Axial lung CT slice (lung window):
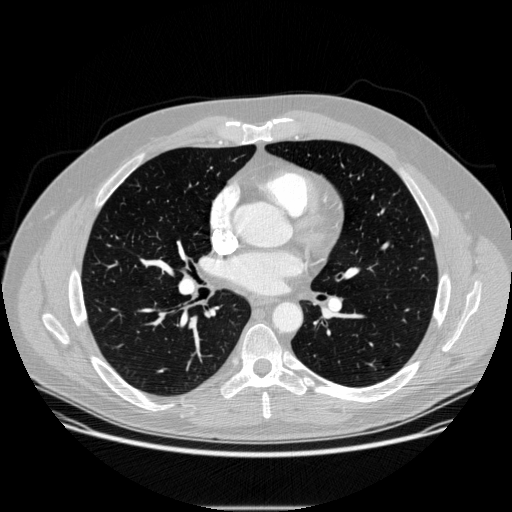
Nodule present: no